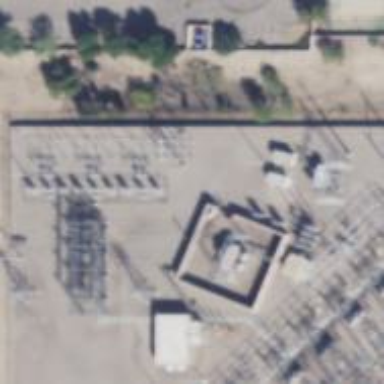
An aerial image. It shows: Switch for power supply.